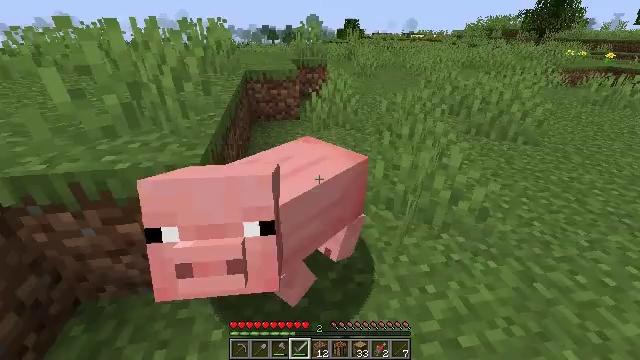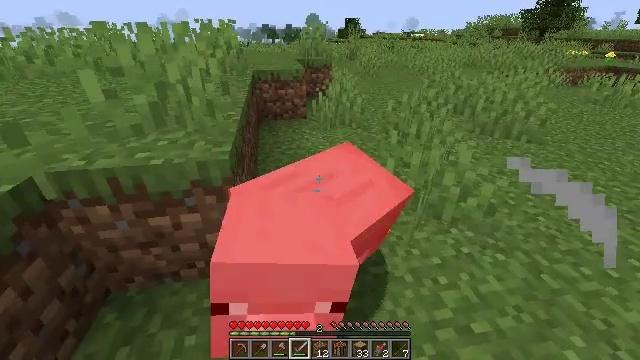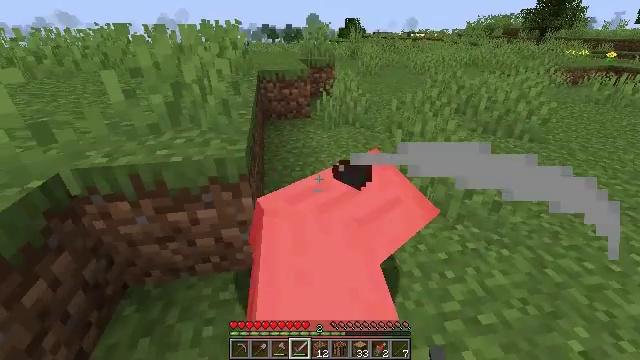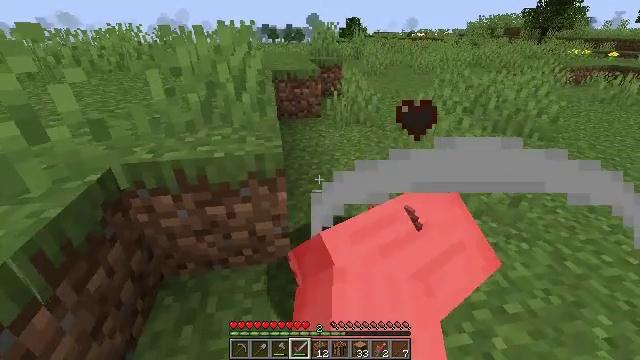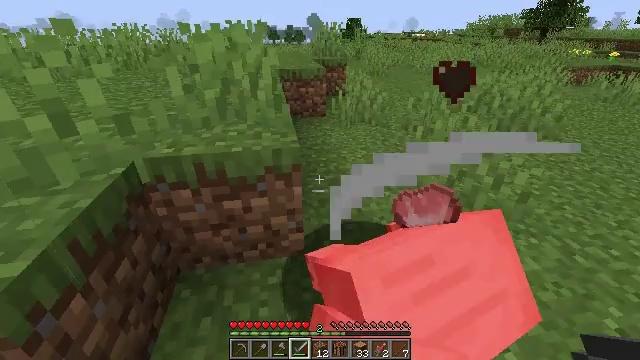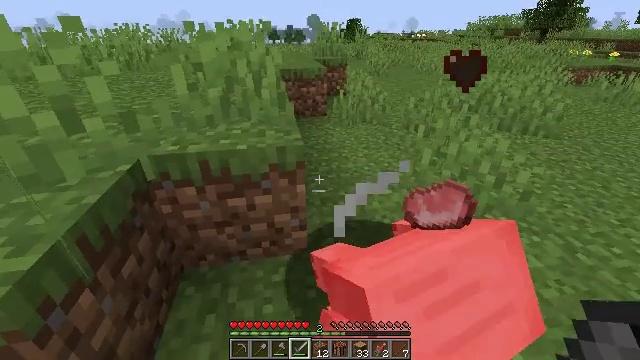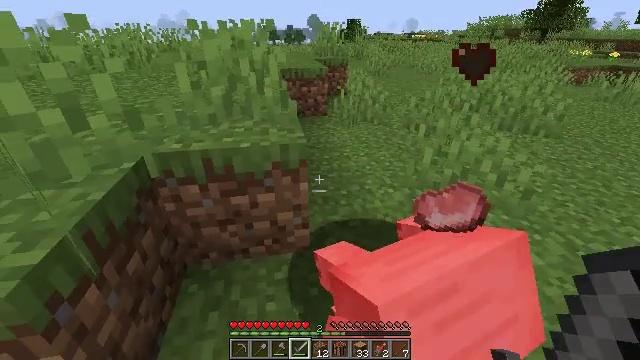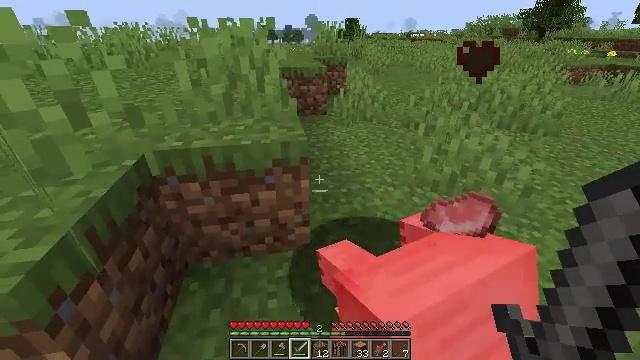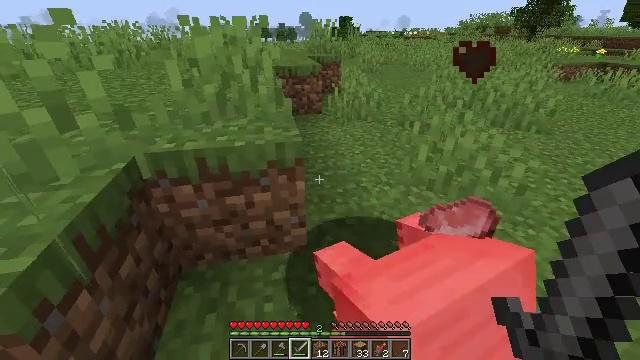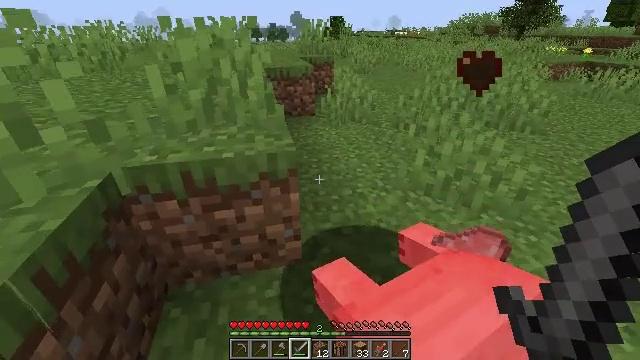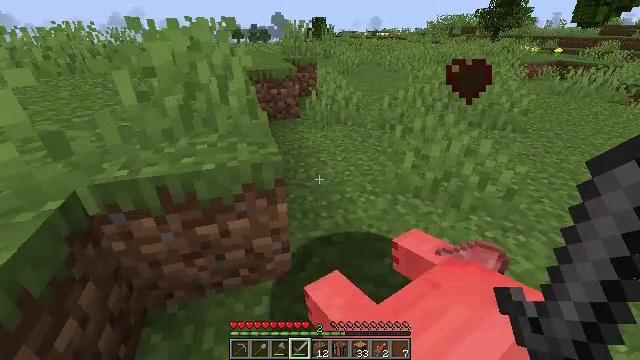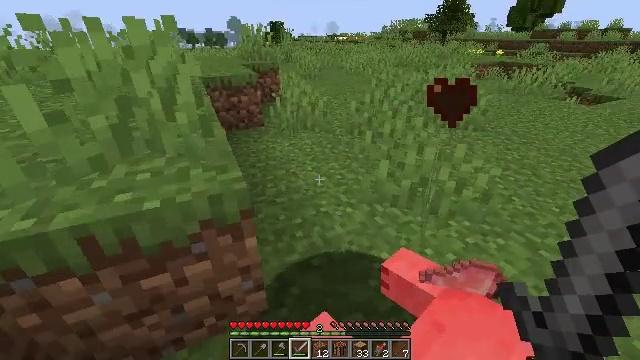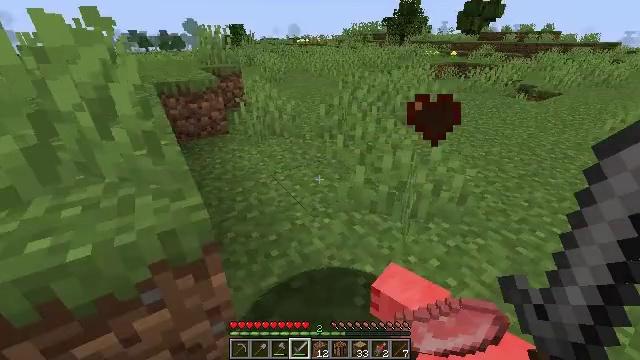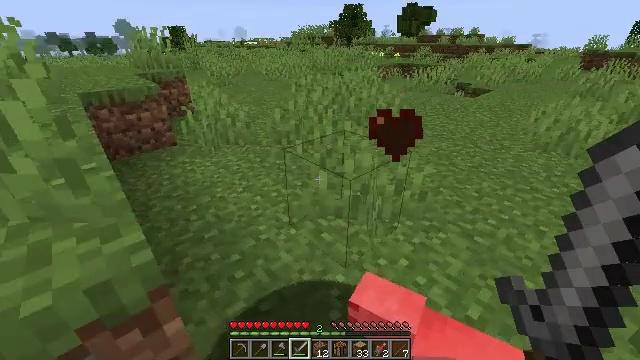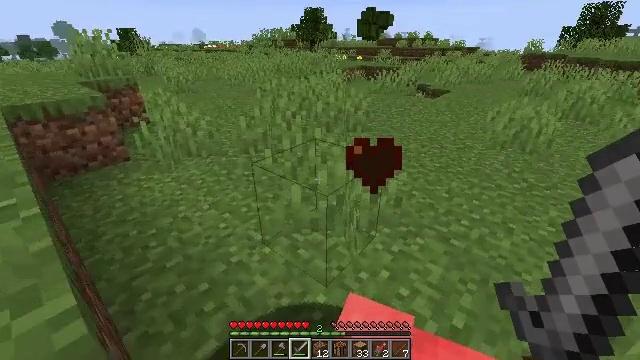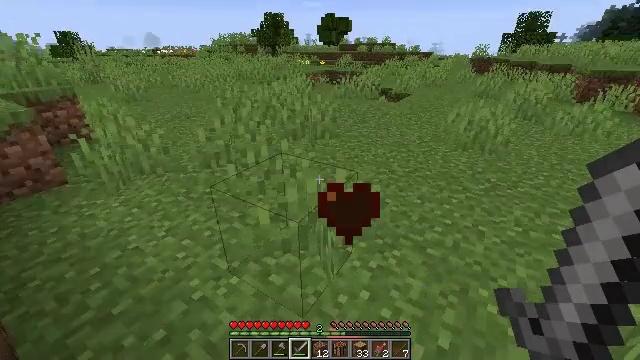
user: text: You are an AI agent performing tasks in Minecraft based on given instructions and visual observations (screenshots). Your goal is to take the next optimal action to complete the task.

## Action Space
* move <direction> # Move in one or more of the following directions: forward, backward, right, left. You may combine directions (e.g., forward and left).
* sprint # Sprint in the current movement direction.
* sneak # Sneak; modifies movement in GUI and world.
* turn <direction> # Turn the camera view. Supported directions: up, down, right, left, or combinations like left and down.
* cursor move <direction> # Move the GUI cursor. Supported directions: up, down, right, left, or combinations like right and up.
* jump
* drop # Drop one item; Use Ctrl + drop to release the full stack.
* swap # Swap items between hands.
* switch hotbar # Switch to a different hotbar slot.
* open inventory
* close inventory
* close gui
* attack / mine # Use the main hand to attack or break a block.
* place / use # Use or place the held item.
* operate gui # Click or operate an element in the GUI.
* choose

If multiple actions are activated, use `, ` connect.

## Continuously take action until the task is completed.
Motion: motion action
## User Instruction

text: Collect the pumpkin by holding left button.
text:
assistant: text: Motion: move back and move left
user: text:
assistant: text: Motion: move left
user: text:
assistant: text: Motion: no_op
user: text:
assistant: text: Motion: no_op
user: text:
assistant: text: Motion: no_op
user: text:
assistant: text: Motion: no_op
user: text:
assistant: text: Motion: no_op
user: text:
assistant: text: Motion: move forward, turn right
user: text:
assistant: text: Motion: move forward, turn right
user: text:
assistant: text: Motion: move forward, turn right
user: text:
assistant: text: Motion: move forward, turn right
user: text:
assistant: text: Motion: move forward, turn right
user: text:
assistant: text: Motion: move forward, turn right
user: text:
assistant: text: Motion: move forward, turn right
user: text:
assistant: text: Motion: move forward, turn right
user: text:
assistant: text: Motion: move forward, turn right and up
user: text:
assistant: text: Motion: move forward, turn right and up
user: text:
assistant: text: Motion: move forward, turn right and up
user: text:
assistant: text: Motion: move forward, sprint, turn right
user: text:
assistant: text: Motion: move forward, sprint
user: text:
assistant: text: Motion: move forward, sprint
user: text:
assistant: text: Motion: move forward, sprint
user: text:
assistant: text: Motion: move forward, sprint
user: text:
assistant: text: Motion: move forward, sprint
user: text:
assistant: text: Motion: move forward, sprint
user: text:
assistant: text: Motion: move forward, sprint
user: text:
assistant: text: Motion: move forward, sprint, turn right
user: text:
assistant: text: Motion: move forward, sprint, turn right, jump
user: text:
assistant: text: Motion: move forward, sprint, jump
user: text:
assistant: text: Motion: move forward, sprint, jump